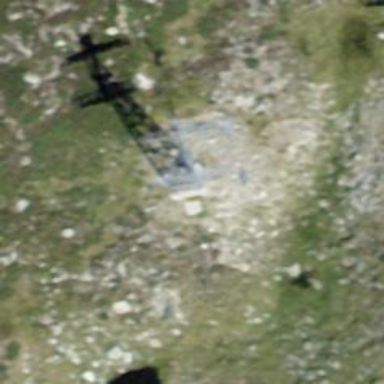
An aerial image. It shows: Pylon for aerialway.